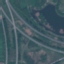
Land use / land cover class: Highway